Interaction volume radius: 5 \u00c5
Interaction volume height: 25 \u00c5
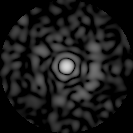
Disorder parameter: 0.8459